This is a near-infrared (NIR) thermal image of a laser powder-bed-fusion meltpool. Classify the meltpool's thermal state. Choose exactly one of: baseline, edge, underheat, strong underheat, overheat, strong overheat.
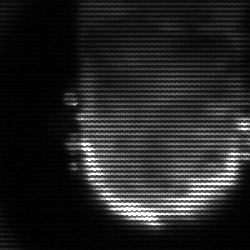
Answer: baseline